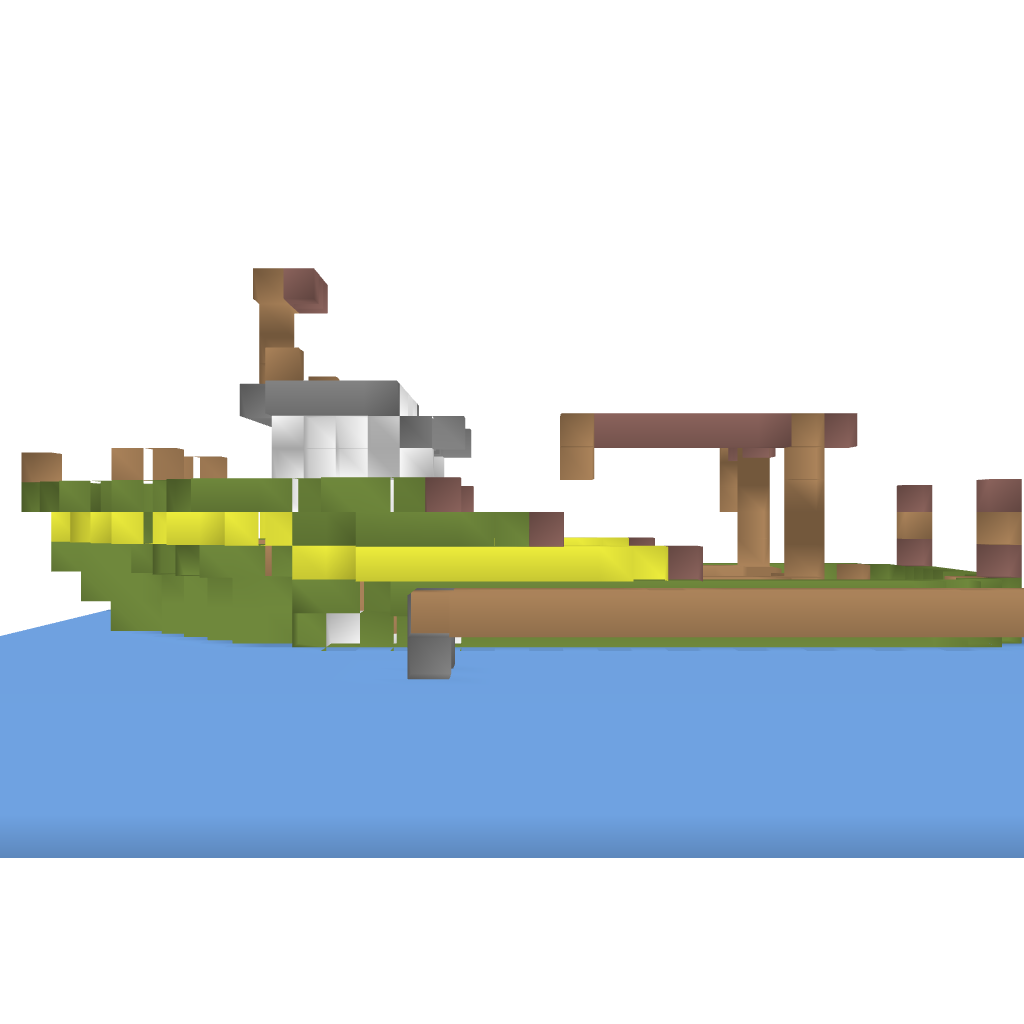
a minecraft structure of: Fishing boat high quality